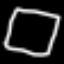
Label: square